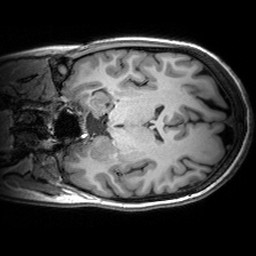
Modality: T1w
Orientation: coronal
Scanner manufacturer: siemens
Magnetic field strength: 3 T
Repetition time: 2.53 s
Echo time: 0.00299 s